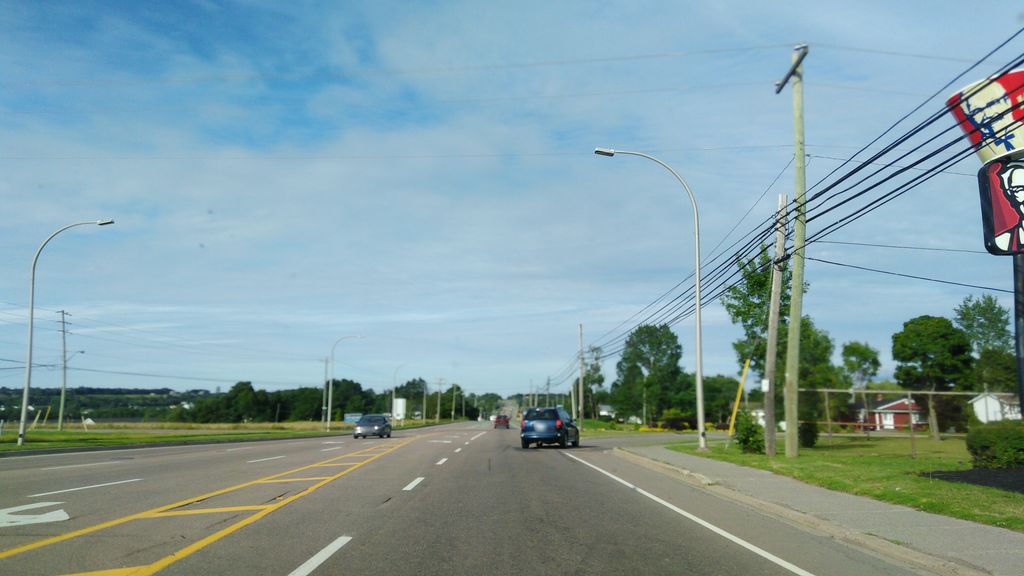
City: charlottetown